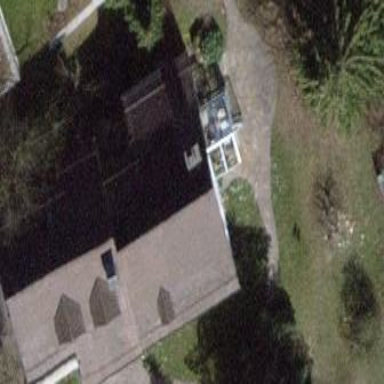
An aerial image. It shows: Detached building with gabled roof.